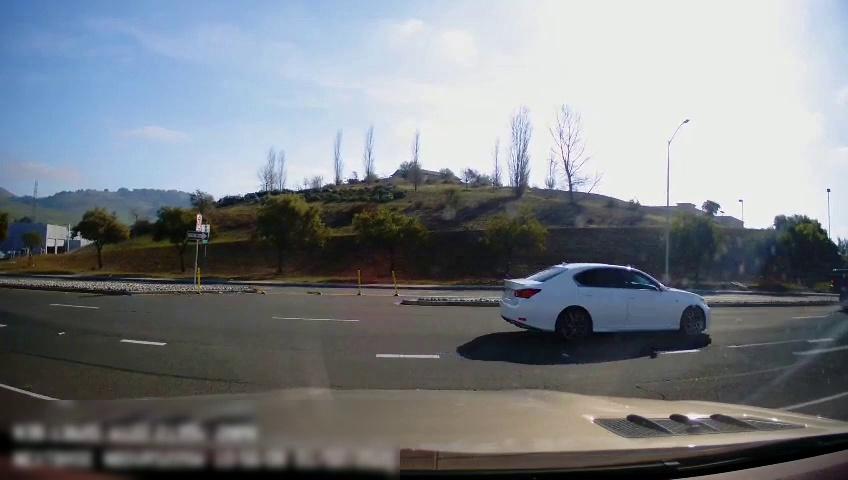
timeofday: Day
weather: Sunny
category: Drivable Space
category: Vehicles | Truck
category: Vehicles | Car
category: Traffic | Signs
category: Traffic | Signs